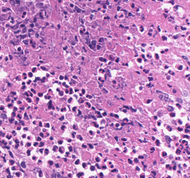
Tumor epithelial tissue: yes
Tumor-associated stroma tissue: no
Normal tissue: no